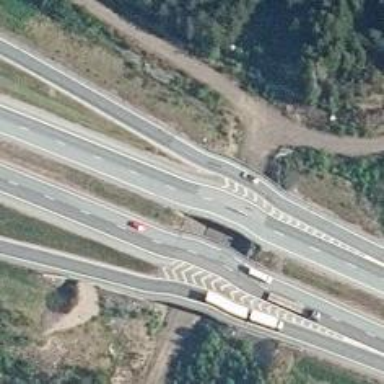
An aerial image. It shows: Motorway bridge with asphalt surface.